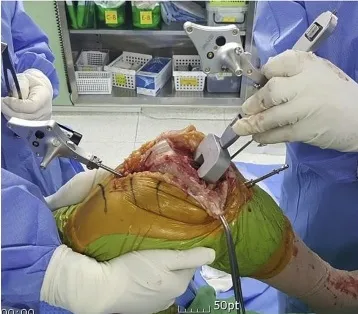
(A) A custom spacer with a navigation tracker attached was placed the resected tibia with the knee in 90. Flexion with maintaining the tension by manual traction.
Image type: medical_photograph (other_medical_photograph)